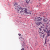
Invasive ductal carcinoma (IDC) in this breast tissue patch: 0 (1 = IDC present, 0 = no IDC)